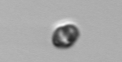
Label: Heterocapsa_rotundata